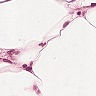
Metastatic tissue present: no